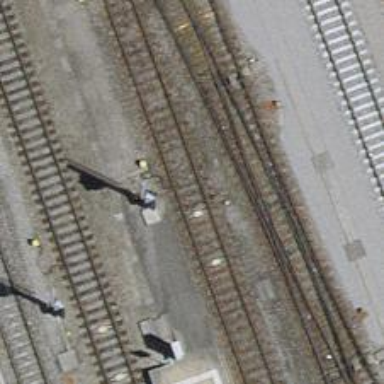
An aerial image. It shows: Railway signal.